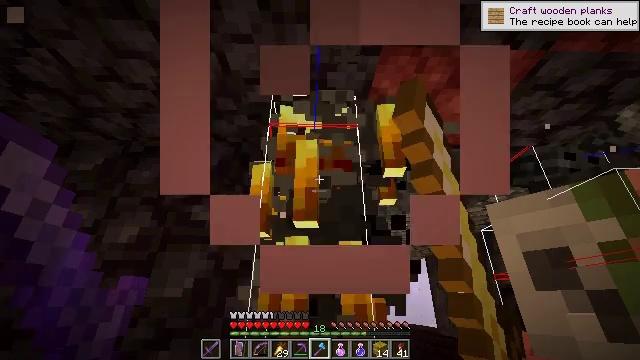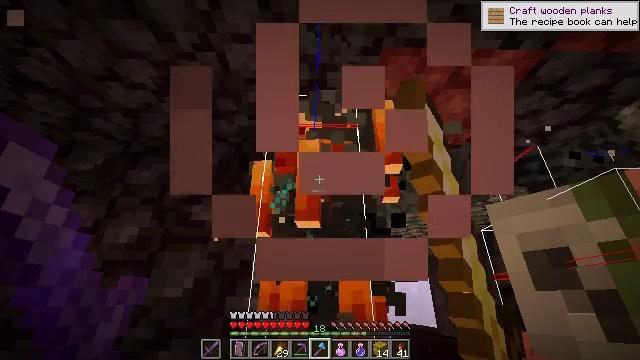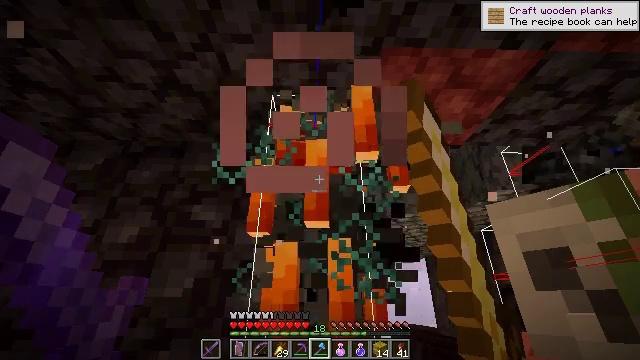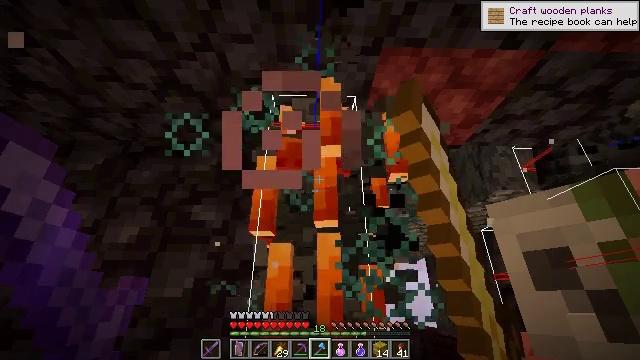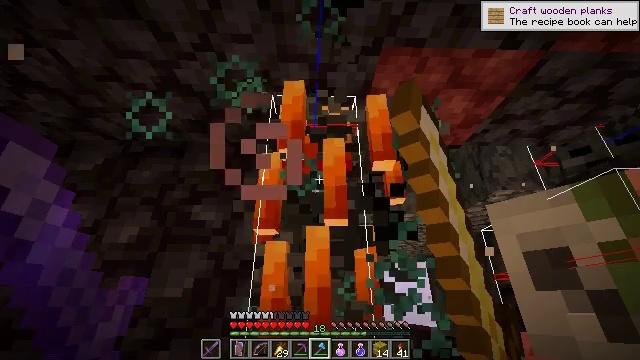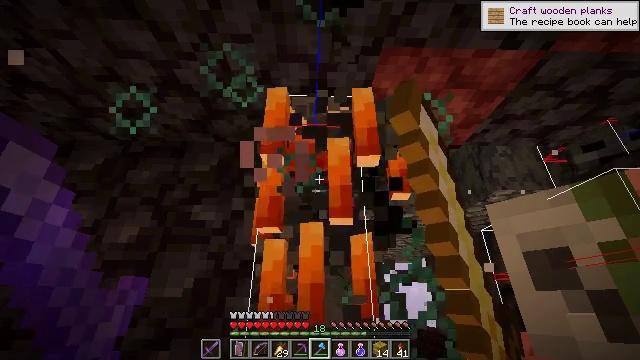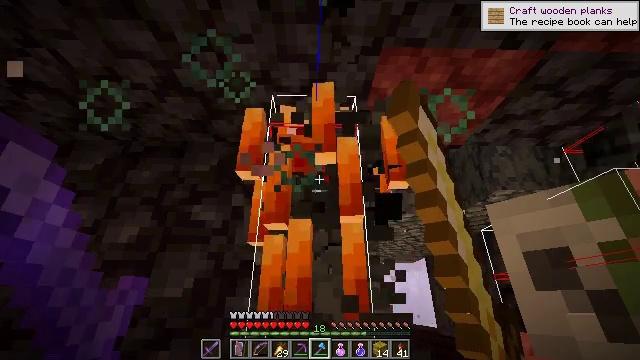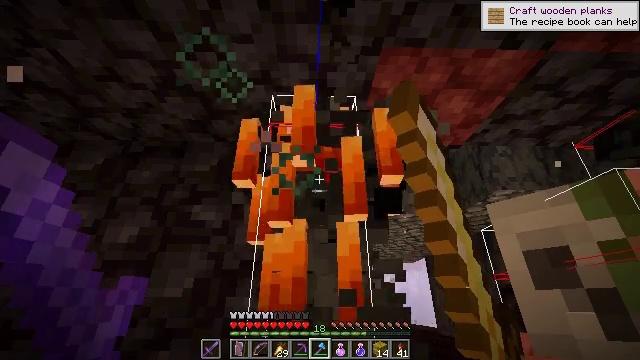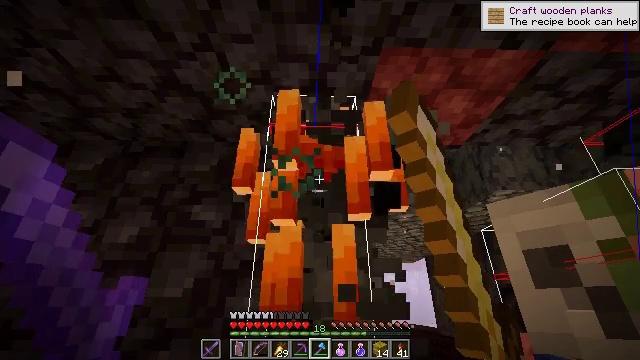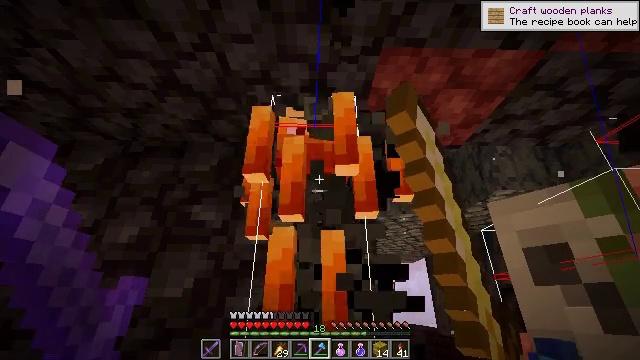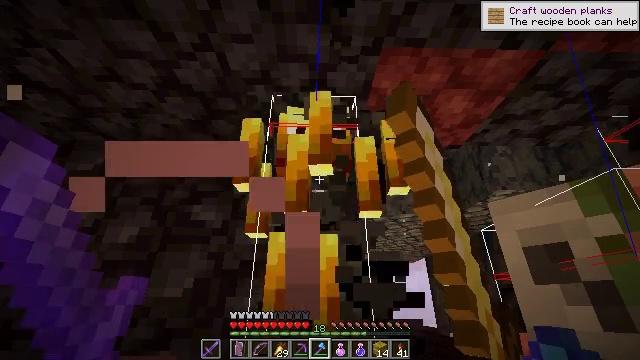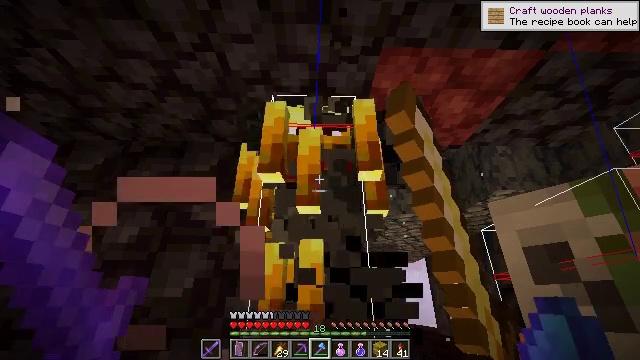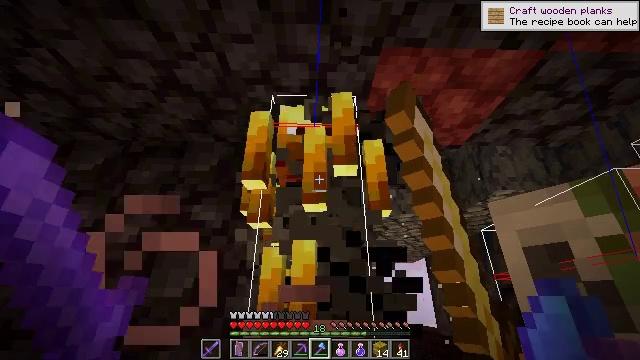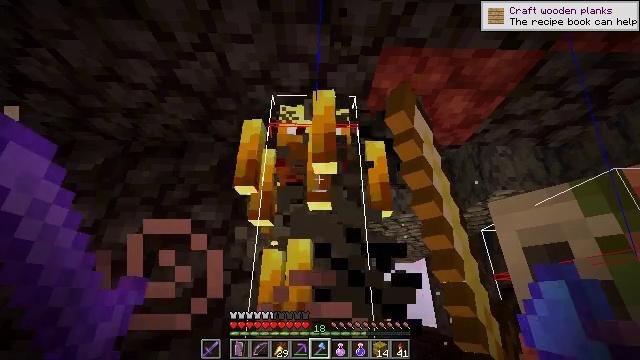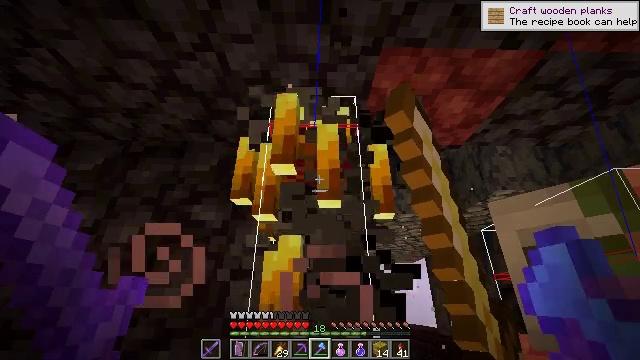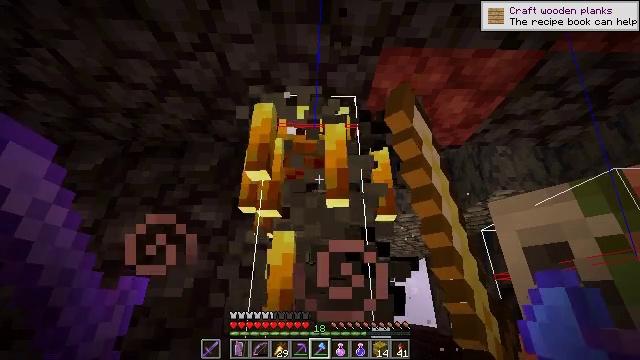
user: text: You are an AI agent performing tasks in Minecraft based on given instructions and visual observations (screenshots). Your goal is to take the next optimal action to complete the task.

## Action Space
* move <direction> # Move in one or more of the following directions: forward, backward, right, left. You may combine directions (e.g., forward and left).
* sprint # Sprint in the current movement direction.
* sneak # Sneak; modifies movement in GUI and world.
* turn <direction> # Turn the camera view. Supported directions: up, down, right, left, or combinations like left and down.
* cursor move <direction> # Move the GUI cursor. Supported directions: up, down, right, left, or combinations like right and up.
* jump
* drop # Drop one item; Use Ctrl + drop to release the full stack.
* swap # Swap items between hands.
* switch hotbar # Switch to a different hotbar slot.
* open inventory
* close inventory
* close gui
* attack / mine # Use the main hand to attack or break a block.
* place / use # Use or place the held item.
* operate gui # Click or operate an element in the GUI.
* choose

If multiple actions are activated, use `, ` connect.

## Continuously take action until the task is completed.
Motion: motion action
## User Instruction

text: Fight the blaze in the Nether.
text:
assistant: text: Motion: no_op
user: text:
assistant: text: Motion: no_op
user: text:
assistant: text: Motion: no_op
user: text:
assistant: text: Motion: no_op
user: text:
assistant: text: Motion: no_op
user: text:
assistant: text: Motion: no_op
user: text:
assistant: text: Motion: no_op
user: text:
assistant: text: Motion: no_op
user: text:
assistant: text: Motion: no_op
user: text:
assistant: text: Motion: no_op
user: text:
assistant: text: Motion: no_op
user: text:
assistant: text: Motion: no_op
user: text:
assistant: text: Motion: no_op
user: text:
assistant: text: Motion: no_op
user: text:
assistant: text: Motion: attack / mine
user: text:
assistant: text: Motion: attack / mine
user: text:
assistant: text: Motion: attack / mine
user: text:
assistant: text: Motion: attack / mine
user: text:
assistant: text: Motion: attack / mine
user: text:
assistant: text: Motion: no_op